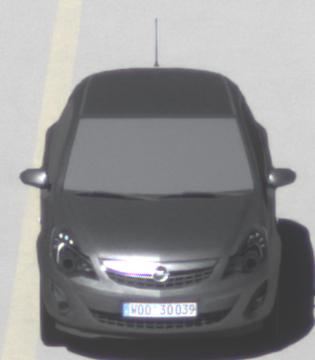
Make: Opel
Model: Corsa 1.2
Detailed model: Corsa (D)
Model produced from: 2011/01
Model produced until: 2014/08
Doors: 3
Color: gray
Road condition: dry road
Daytime: morning or afternoon
Contrast: high contrast